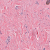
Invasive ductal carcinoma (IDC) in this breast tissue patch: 0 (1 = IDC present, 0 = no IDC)